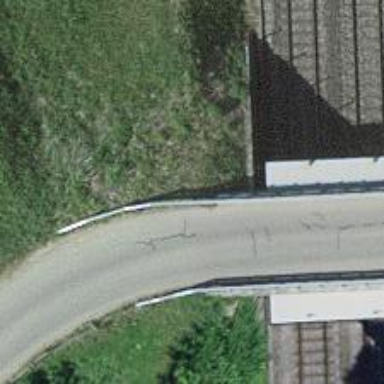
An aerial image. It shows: Unclassified road with asphalt surface is on bridge.